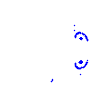
Particle: electron